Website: apple-inc
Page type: account-selection
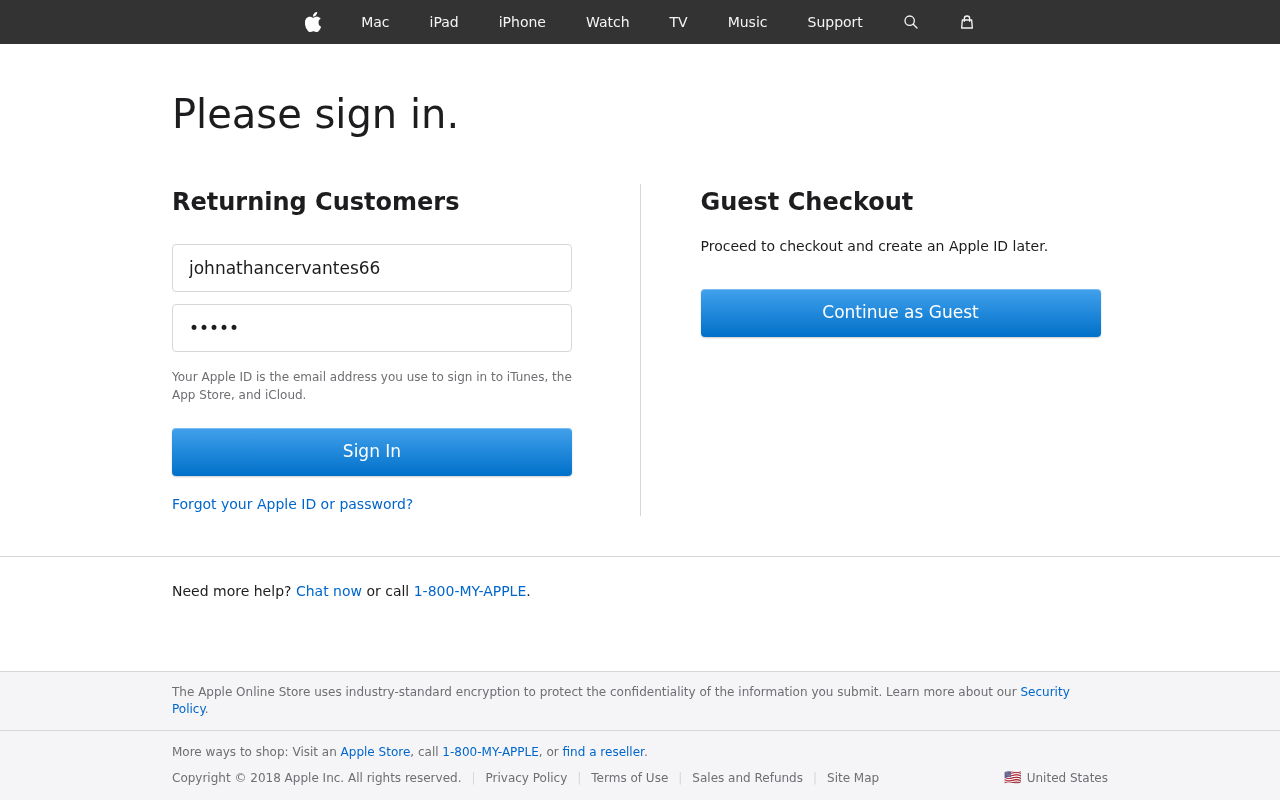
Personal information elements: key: PII_LOGIN_USERNAME
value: johnathancervantes66